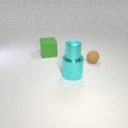
large green rubber cube behind small brown rubber sphere